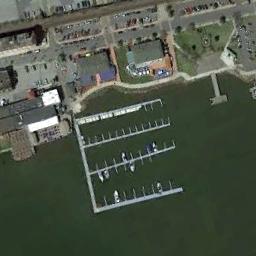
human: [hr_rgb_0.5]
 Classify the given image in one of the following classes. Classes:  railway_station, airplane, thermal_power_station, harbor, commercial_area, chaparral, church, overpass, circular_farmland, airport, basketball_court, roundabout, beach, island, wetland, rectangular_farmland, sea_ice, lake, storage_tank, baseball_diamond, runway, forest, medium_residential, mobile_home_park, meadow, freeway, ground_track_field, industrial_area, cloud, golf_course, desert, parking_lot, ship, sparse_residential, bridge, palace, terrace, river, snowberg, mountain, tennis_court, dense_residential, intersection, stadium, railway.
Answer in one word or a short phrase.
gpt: harbor